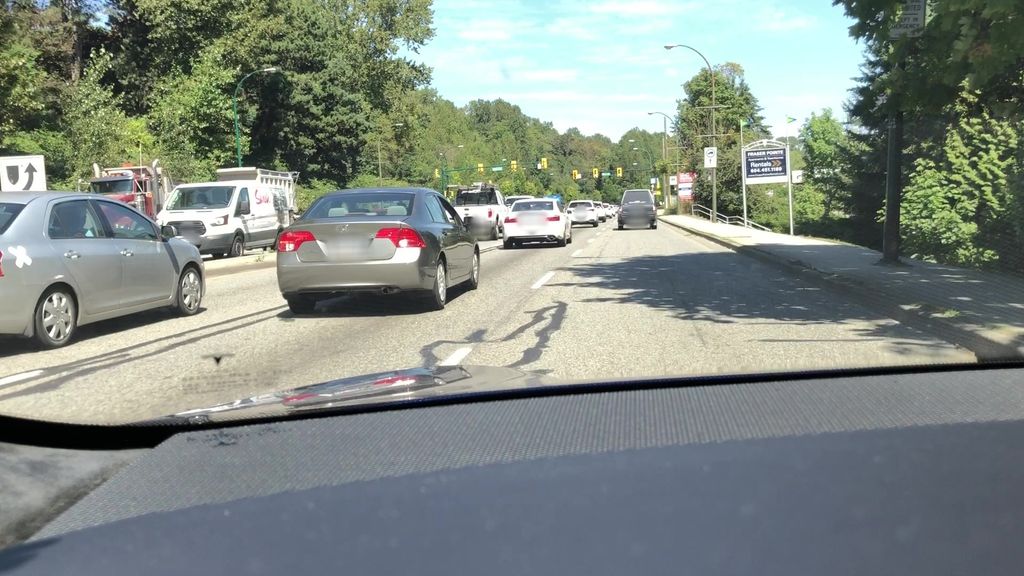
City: vancouver